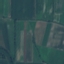
Label: AnnualCrop